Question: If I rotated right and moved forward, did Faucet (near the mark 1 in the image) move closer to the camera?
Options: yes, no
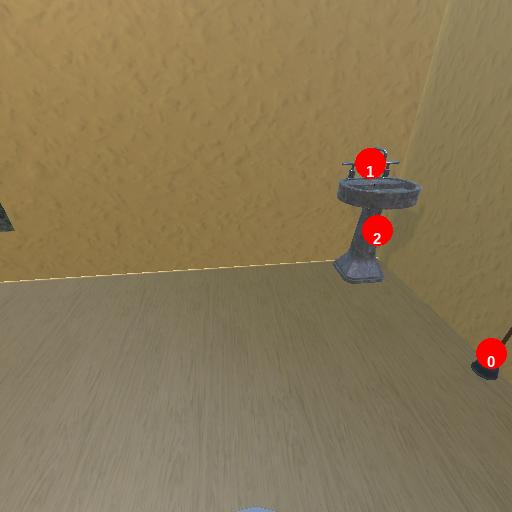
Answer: yes